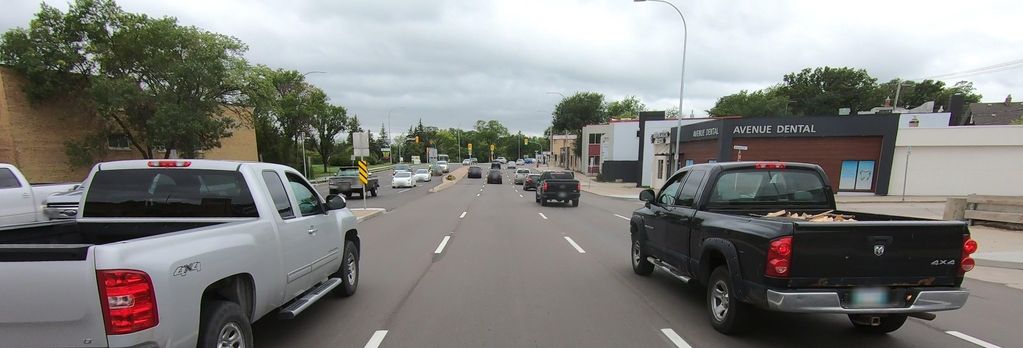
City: winnipeg